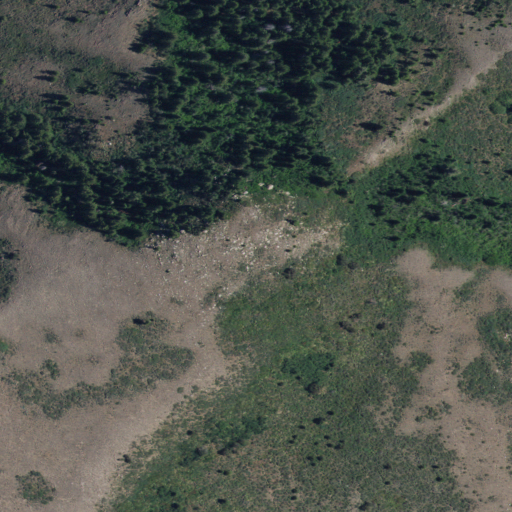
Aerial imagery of mountain in Idaho named Bradley Mountain containing shrub, evergreen forest, and deciduous forest